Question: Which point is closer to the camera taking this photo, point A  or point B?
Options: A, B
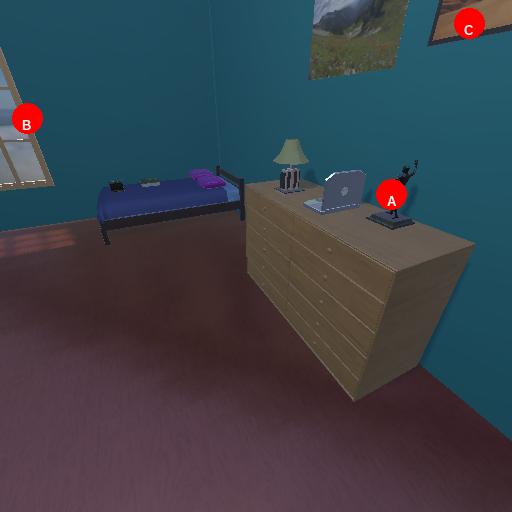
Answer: A